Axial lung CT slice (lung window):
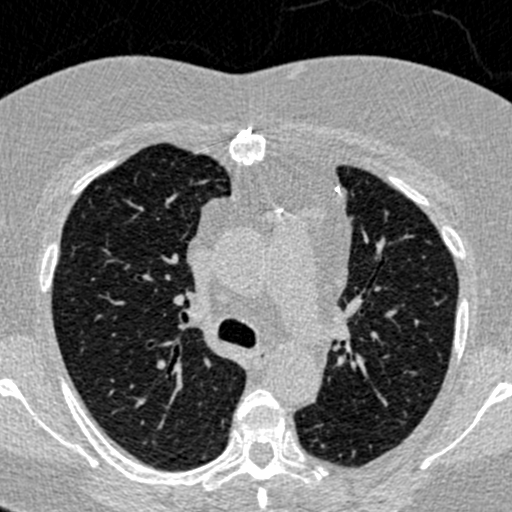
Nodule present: no